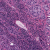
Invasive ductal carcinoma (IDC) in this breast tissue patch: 0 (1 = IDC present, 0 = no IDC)